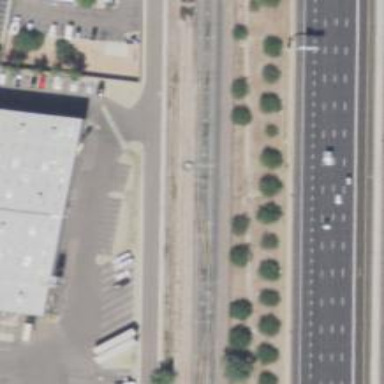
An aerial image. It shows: Light rail siding with electrified contact lines.